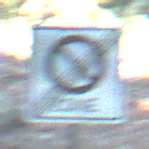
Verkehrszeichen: EndeEingeschraenktesHalteverbotZone
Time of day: MorningAfternoon
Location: Outdoor (Nature)
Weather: Clear
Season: NotSpecified
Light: Natural